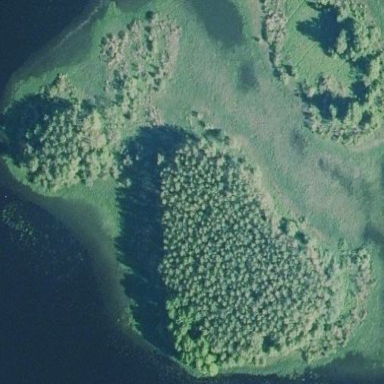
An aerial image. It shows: Image showing island.